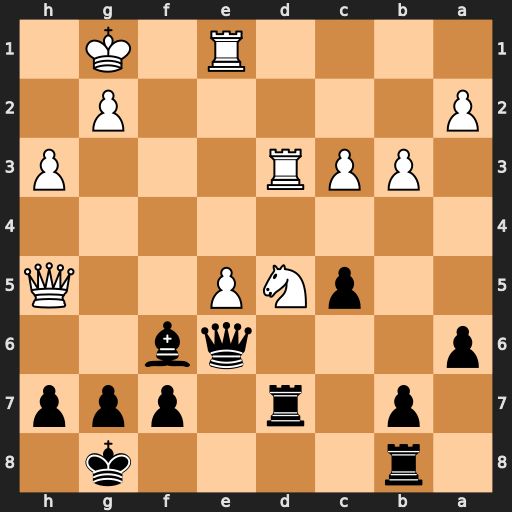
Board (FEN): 1r4k1/1p1r1ppp/p3qb2/2pNP2Q/8/1PPR3P/P5P1/4R1K1
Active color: b
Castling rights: -
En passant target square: -
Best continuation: Rxd5 Rxd5 Qxd5